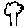
Label: tree